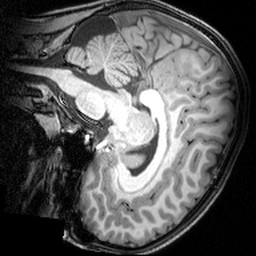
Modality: T1w
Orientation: sagittal
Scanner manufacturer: siemens
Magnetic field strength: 3 T
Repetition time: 1.9 s
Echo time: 0.00397 s